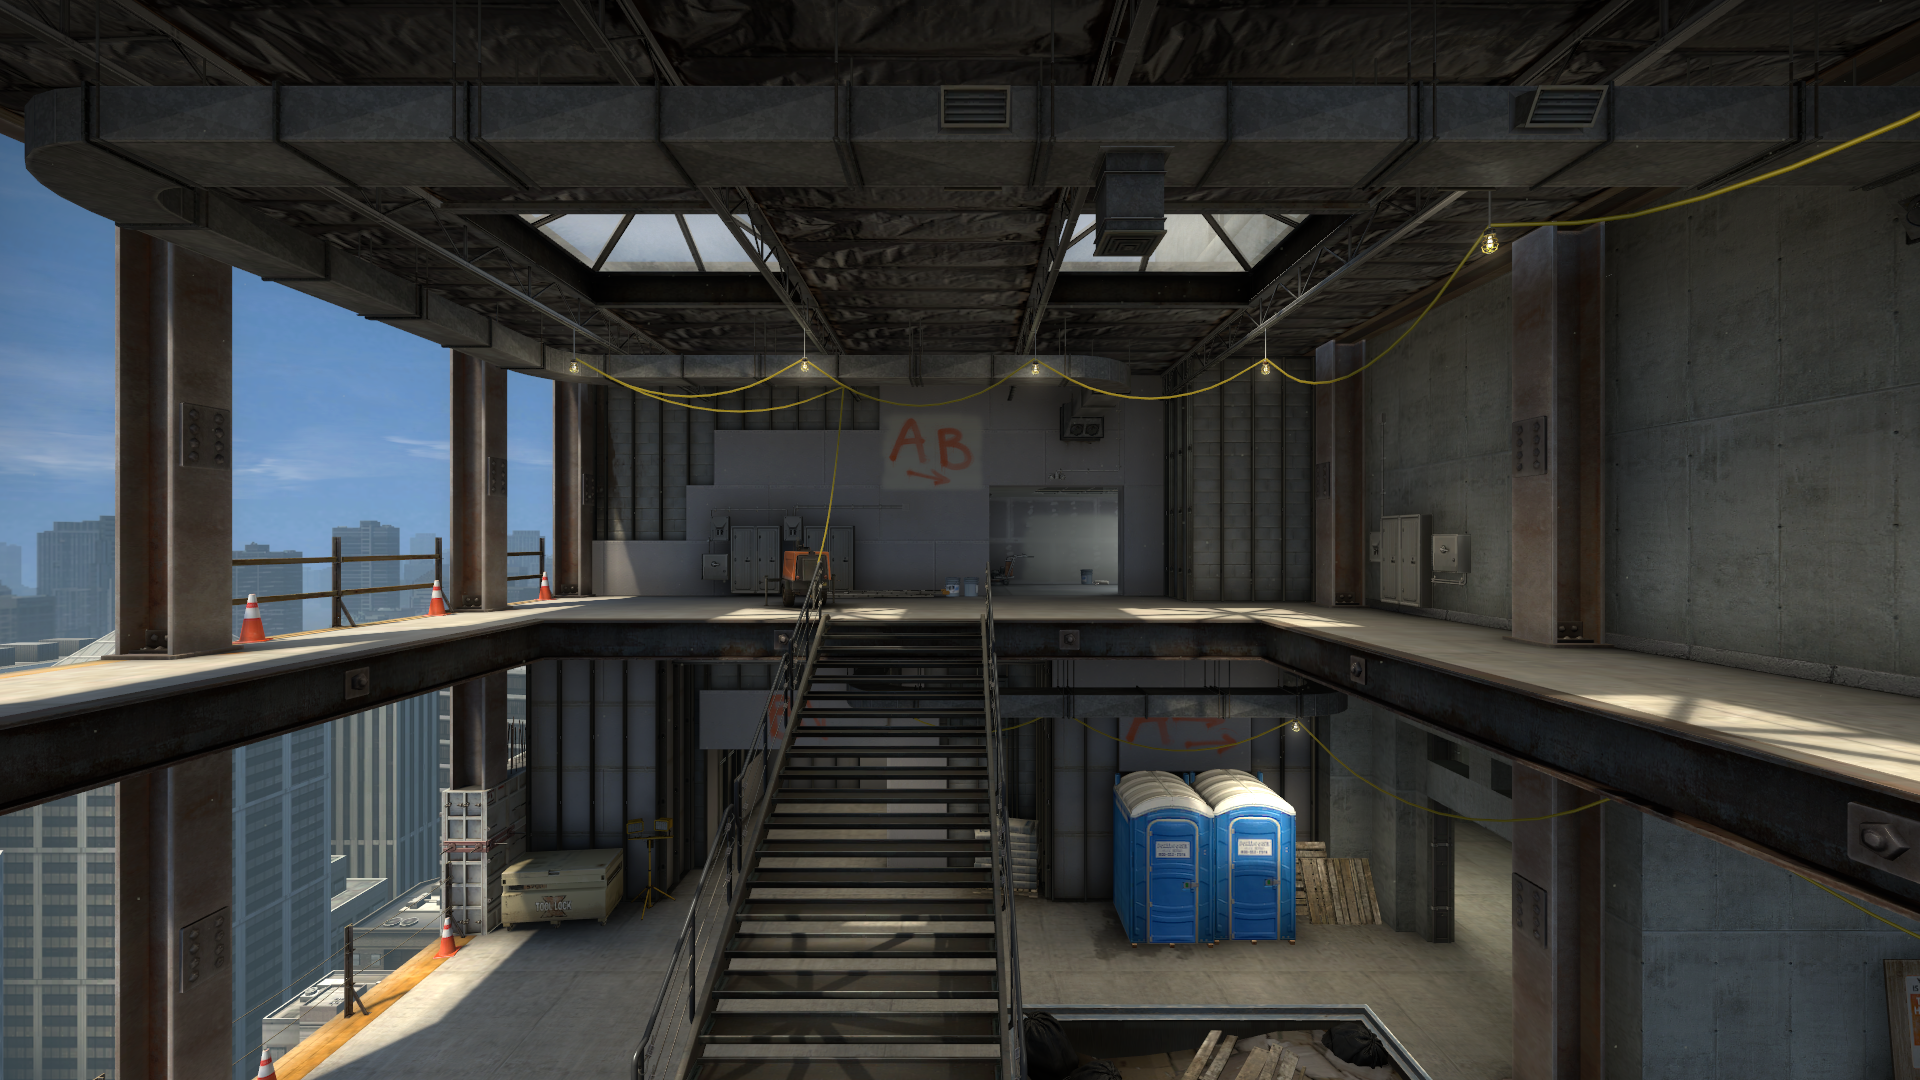
Map: de_vertigo